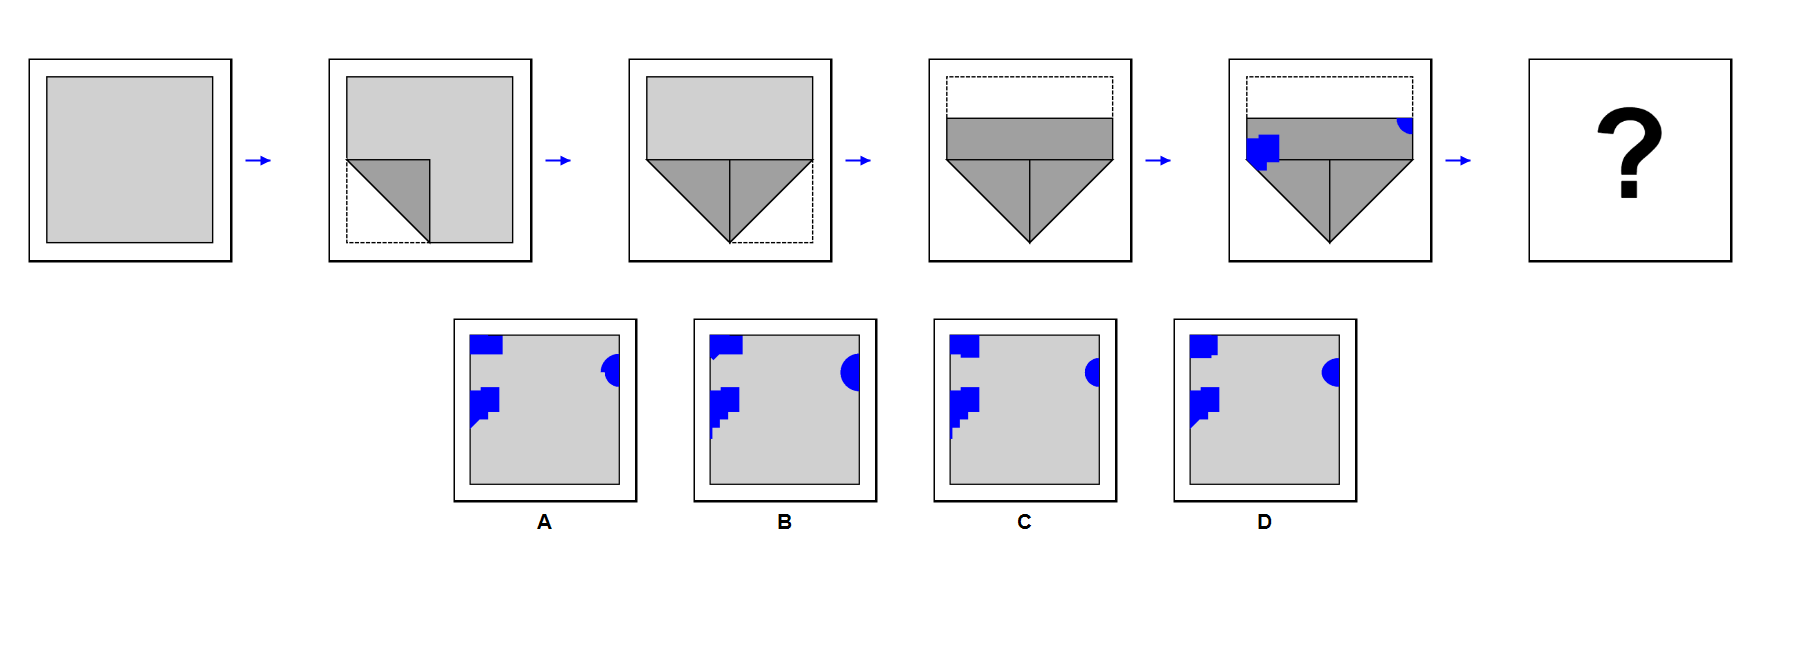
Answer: C